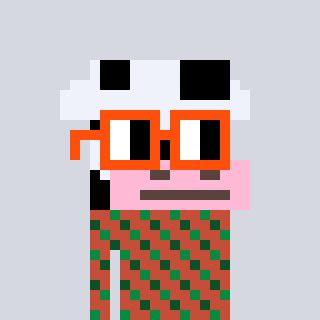
a pixel art character with square orange glasses, a cow-shaped head and a rust-colored body on a cool background